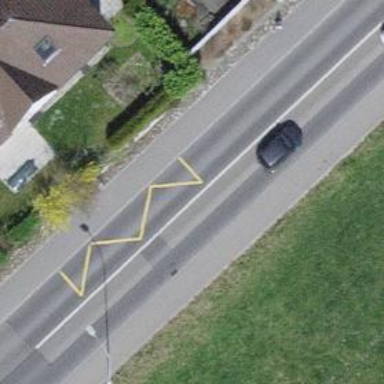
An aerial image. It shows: Public transport stop position.